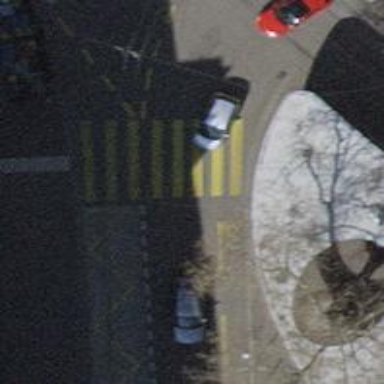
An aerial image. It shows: Uncontrolled zebra crossing on the road.